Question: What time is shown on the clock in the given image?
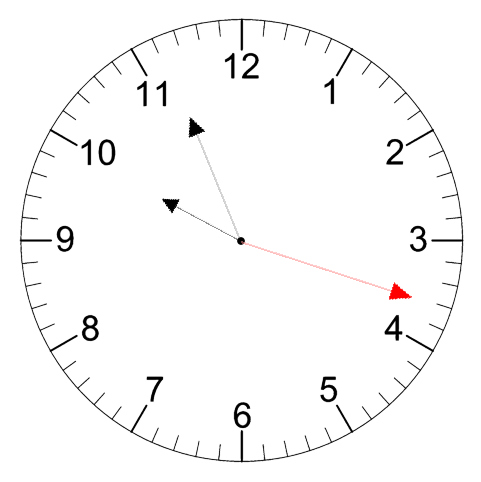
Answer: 09:56:18